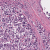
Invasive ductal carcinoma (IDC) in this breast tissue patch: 1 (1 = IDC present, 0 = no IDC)